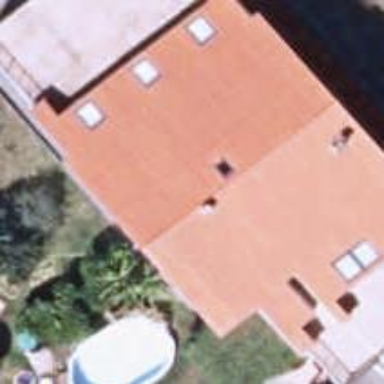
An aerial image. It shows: Simple house.